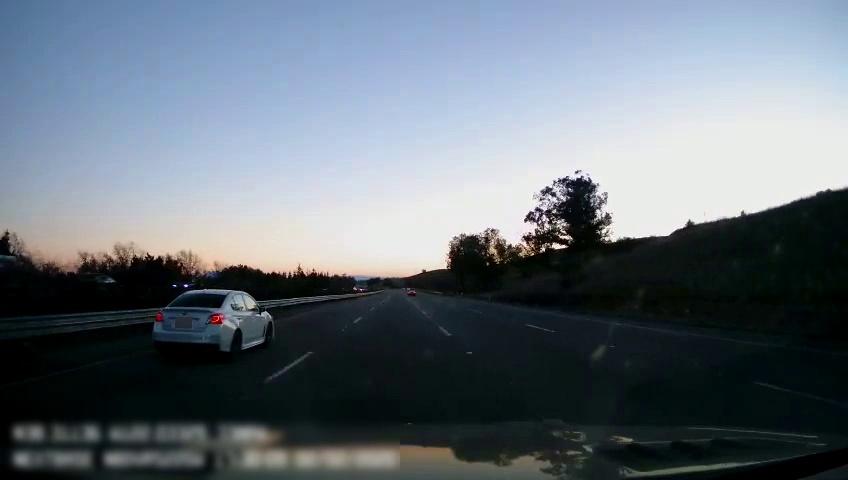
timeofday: Day
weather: Sunny
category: Drivable Space
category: Vehicles | SUV
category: Vehicles | Car
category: Vehicles | SUV
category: Lanes | Current Lane
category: Lanes | Current Lane
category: Lanes | Alternate Lane
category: Lanes | Alternate Lane
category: Lanes | Alternate Lane